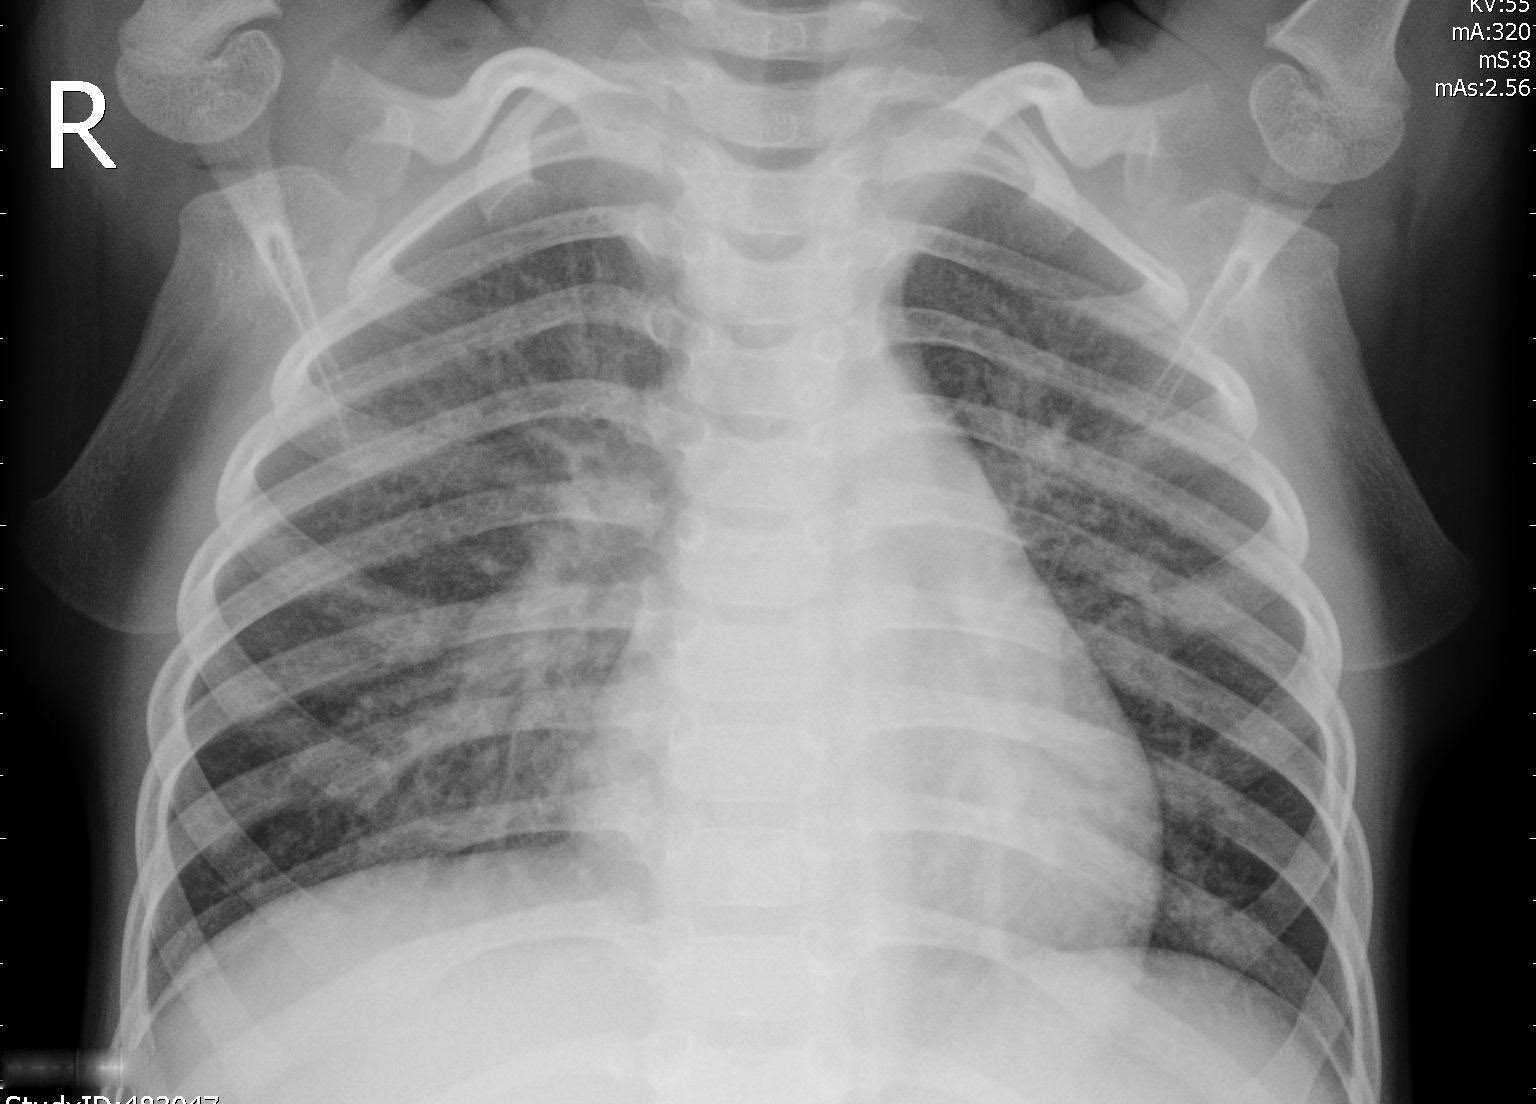
Diagnosis: PNEUMONIA